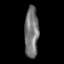
Tissue: skin
Cell type: Epithelial cells
Senescence score: 0.201
Nuclear area (px): 696
Mean DAPI intensity: 118.075